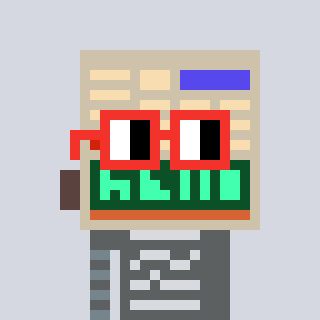
a pixel art character with square red glasses, a calculator-shaped head and a yellow-colored body on a cool background